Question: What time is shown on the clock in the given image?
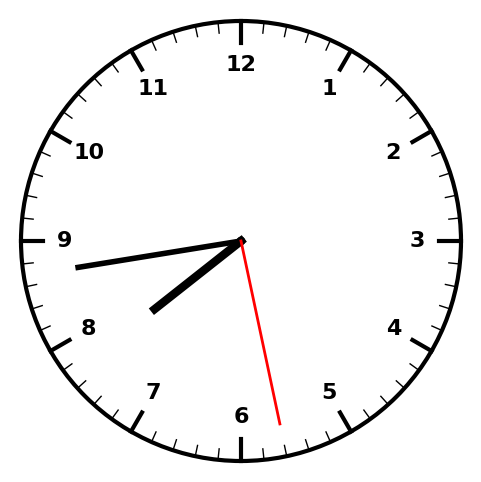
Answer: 07:43:28